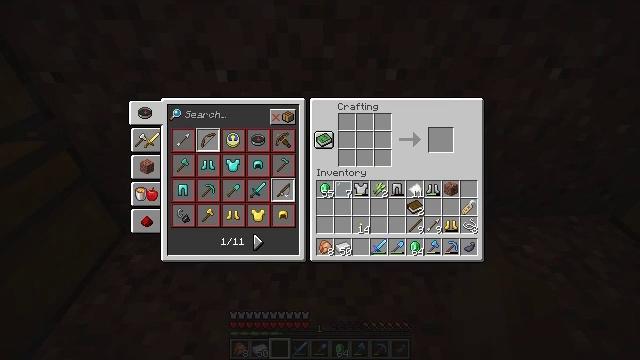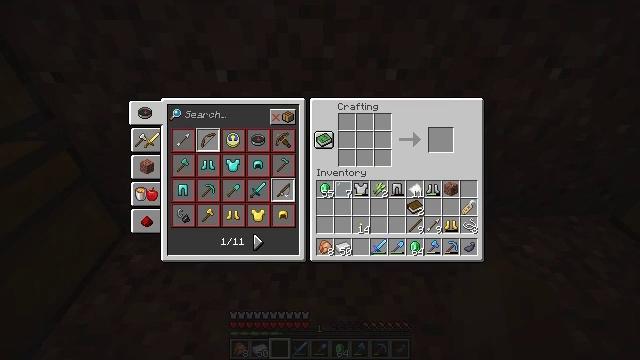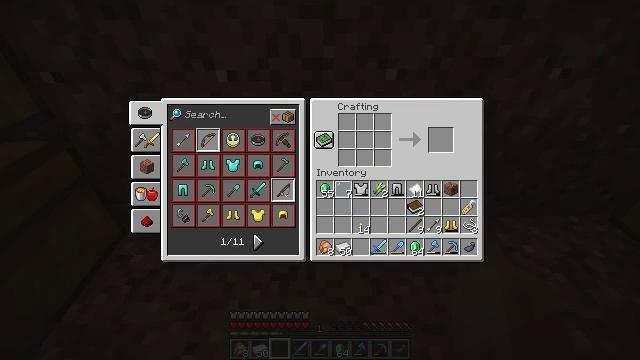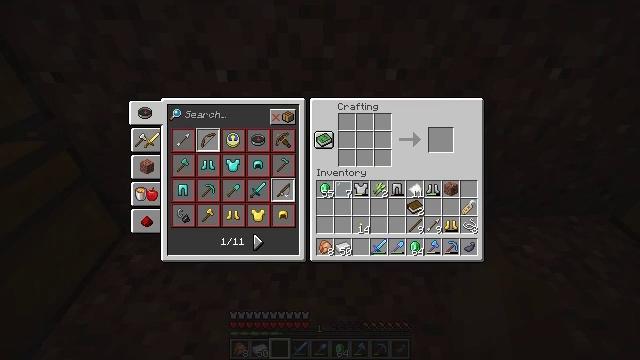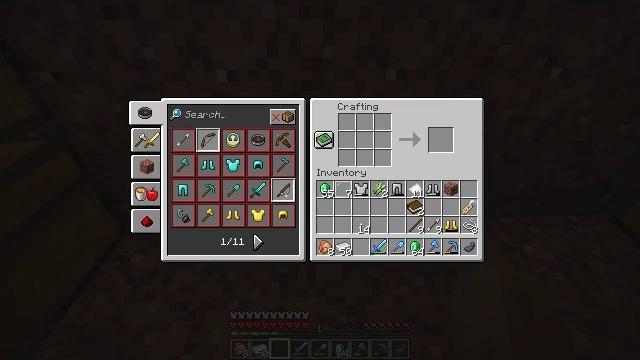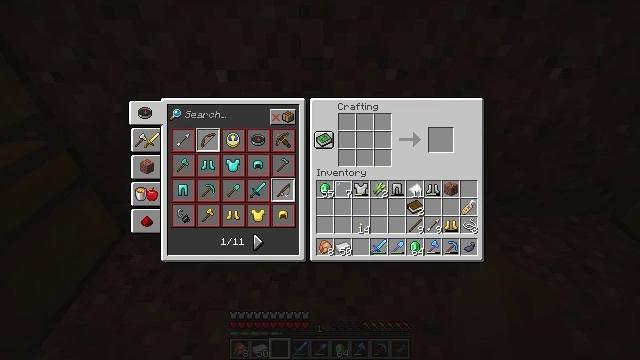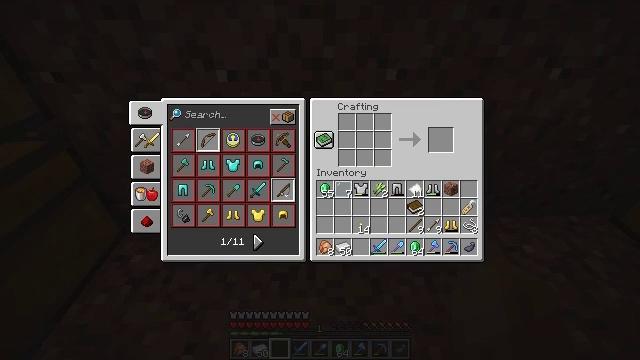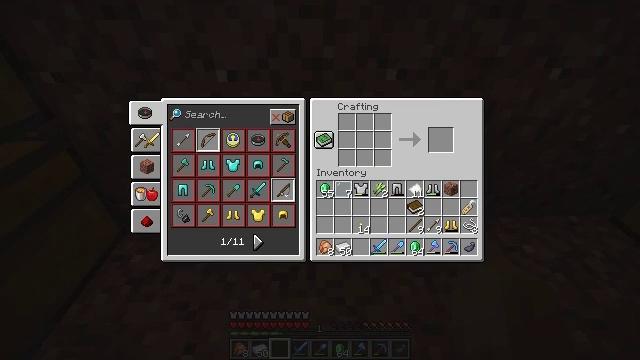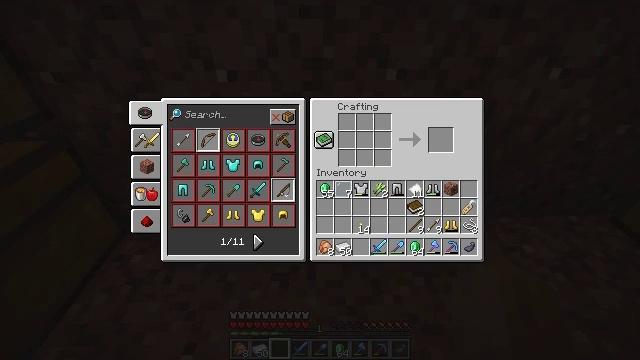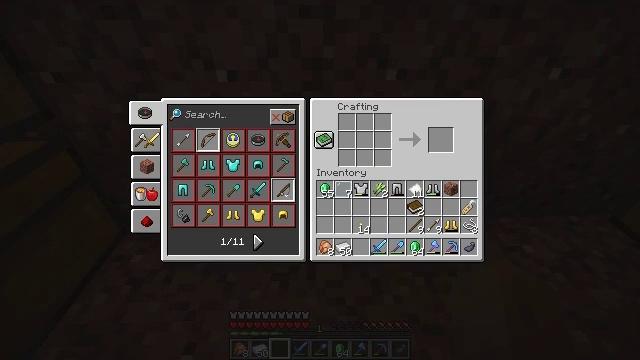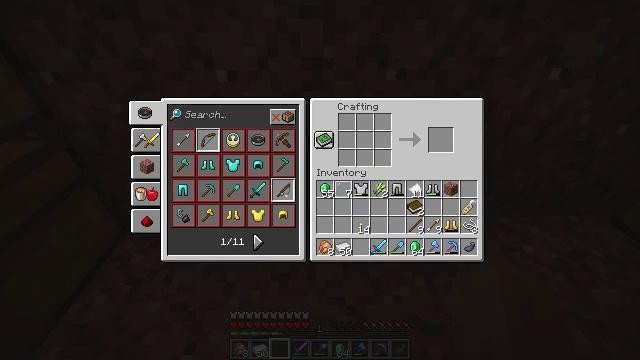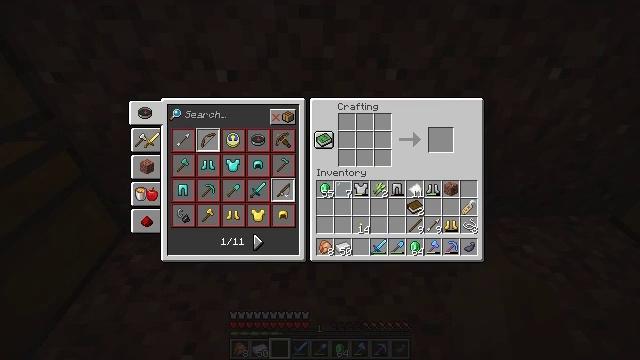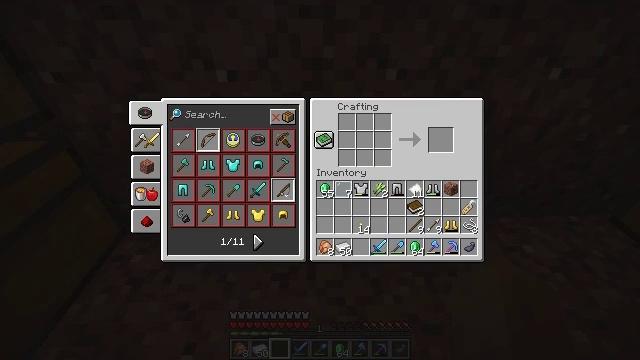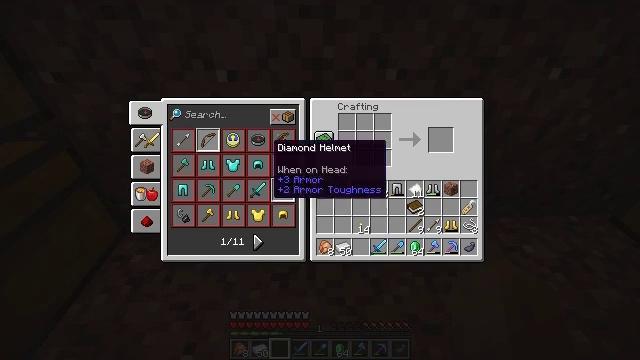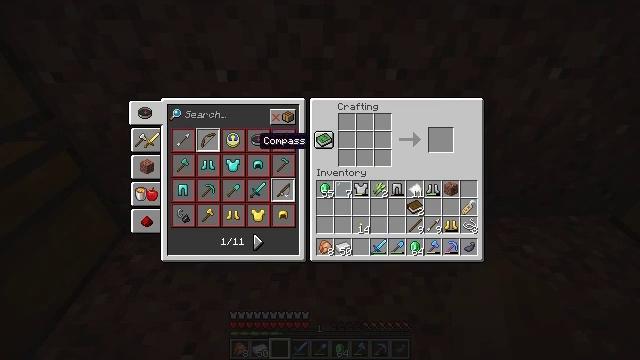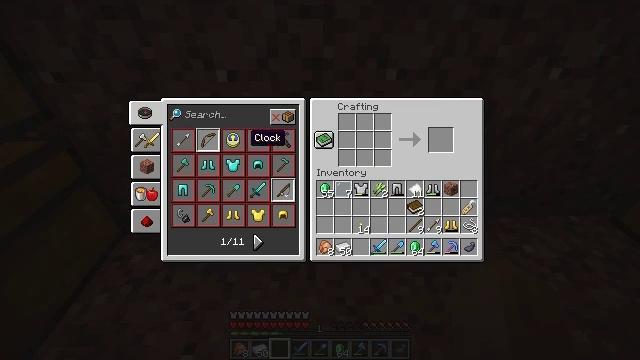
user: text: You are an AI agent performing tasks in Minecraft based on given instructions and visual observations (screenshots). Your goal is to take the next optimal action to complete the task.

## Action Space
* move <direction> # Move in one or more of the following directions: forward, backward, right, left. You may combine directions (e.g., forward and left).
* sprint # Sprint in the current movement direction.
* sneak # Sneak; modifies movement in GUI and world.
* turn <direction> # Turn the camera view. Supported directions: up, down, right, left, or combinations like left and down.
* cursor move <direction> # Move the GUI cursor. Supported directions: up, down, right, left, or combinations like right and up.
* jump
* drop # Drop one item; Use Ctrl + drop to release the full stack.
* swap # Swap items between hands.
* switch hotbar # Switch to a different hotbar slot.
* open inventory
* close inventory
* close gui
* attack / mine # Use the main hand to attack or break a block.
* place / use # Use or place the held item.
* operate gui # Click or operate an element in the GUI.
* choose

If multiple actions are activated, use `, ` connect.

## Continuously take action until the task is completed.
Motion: motion action
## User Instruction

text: Create a bow with string and sticks.
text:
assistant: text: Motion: no_op
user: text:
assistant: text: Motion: no_op
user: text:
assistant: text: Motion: no_op
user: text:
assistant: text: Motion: no_op
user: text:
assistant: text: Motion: no_op
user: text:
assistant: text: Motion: no_op
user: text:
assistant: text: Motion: no_op
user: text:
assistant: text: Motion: no_op
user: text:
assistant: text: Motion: no_op
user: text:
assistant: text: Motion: no_op
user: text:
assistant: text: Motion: no_op
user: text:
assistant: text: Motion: cursor move left and up
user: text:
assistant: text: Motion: cursor move left and up
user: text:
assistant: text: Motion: cursor move left
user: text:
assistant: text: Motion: cursor move left
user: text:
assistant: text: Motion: cursor move left
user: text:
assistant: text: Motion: no_op
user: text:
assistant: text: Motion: no_op
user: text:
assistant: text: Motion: no_op
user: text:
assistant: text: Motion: no_op
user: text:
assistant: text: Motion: no_op
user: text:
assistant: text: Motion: no_op
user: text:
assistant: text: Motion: operate gui
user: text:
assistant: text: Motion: operate gui
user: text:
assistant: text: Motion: operate gui
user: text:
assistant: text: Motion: no_op
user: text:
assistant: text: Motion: no_op
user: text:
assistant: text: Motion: no_op
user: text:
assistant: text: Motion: cursor move right
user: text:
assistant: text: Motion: cursor move right and down